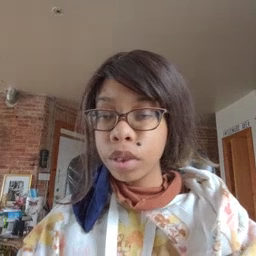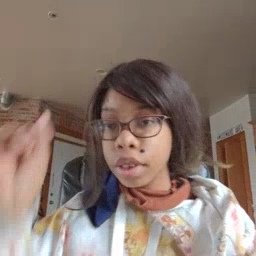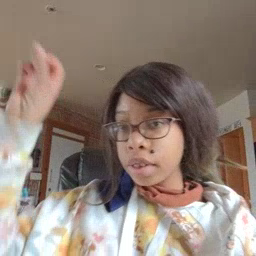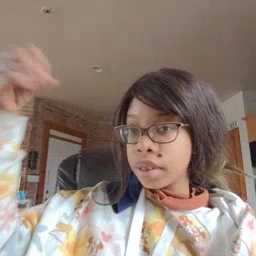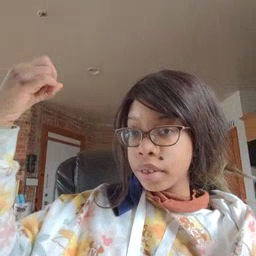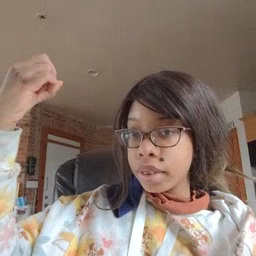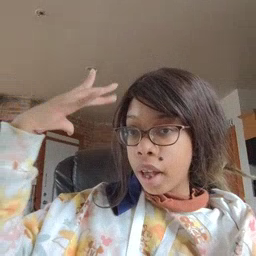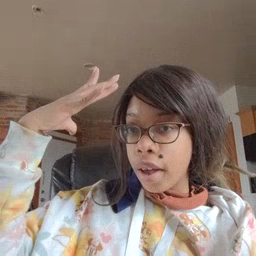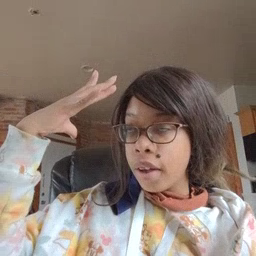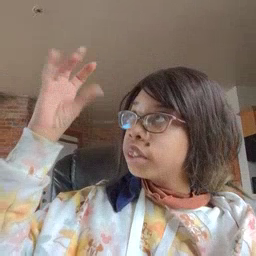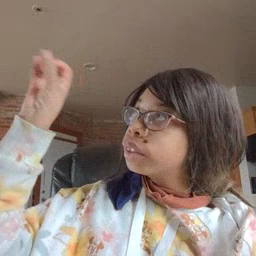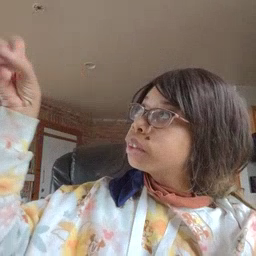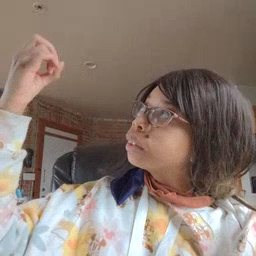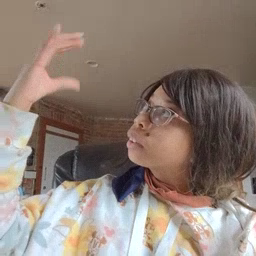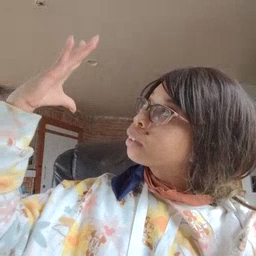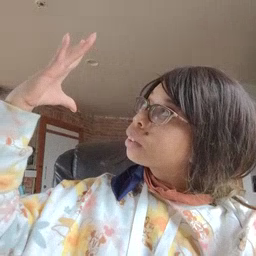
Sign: sun